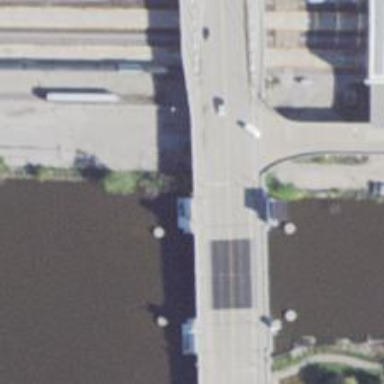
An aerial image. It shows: Movable bascule bridge over footway road.